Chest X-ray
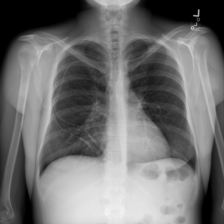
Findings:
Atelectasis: negative
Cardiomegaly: negative
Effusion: negative
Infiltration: negative
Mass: negative
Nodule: negative
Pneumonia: negative
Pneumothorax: negative
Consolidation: negative
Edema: negative
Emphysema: negative
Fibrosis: negative
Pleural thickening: negative
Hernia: negative